Field crop: maize
Growth stage: 1
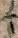
Species: atriplex